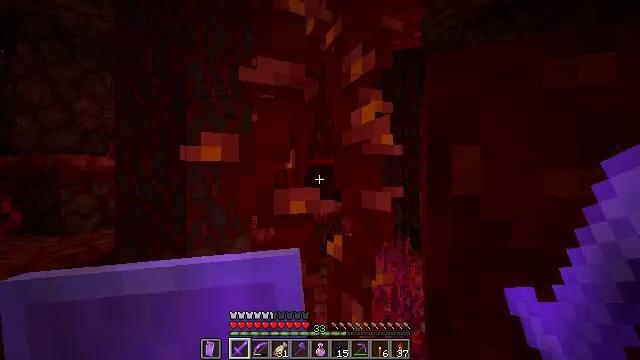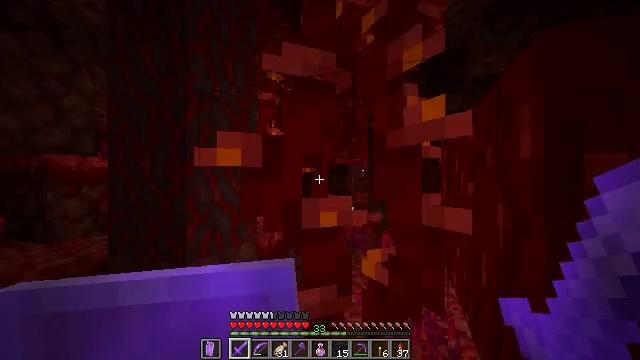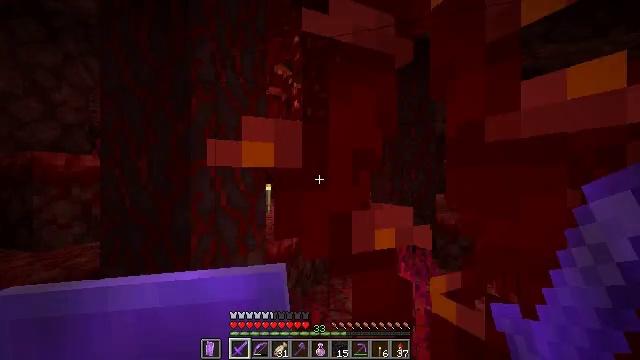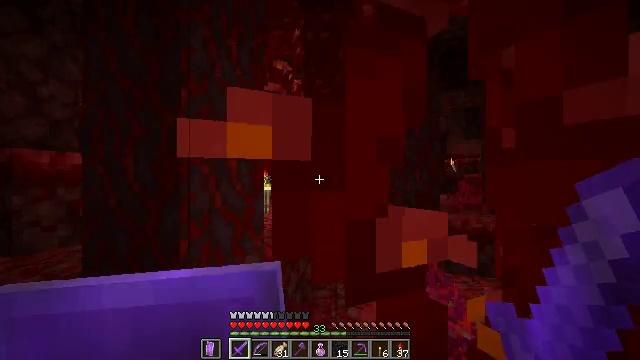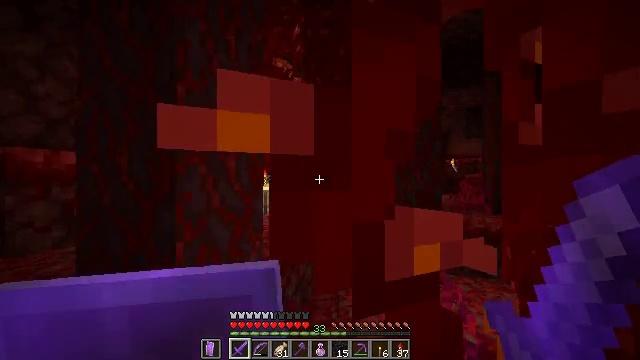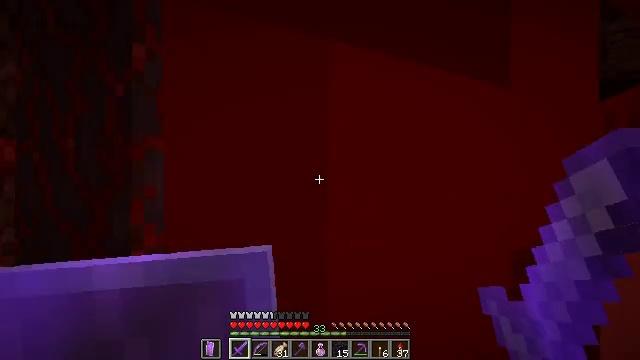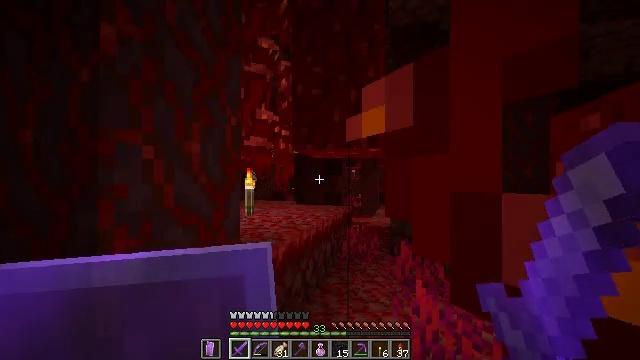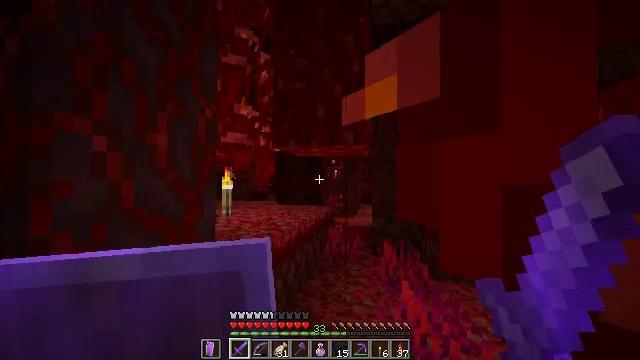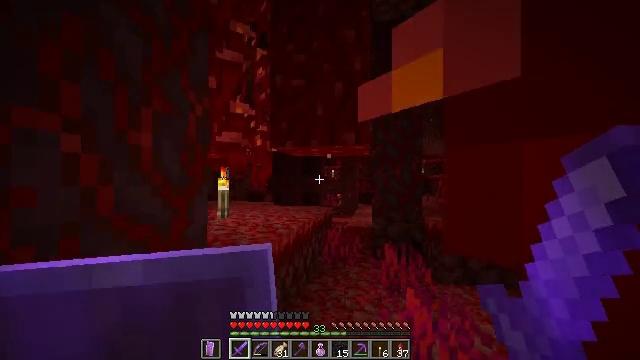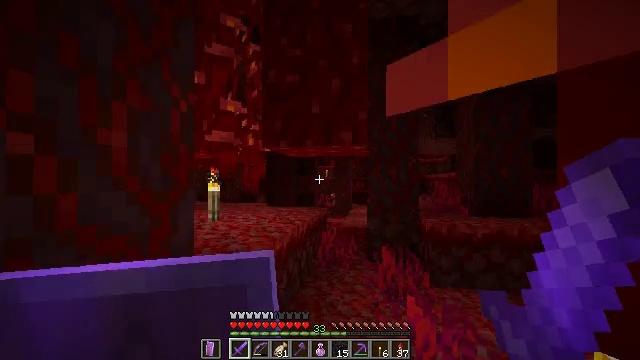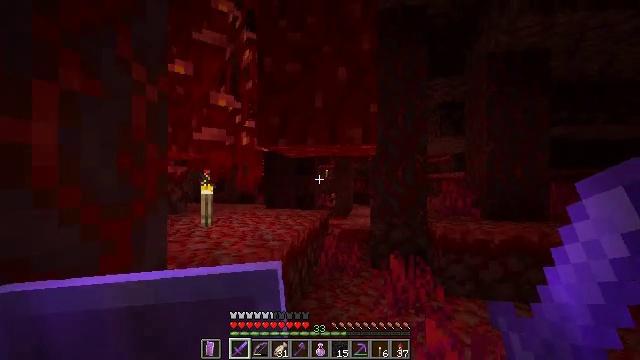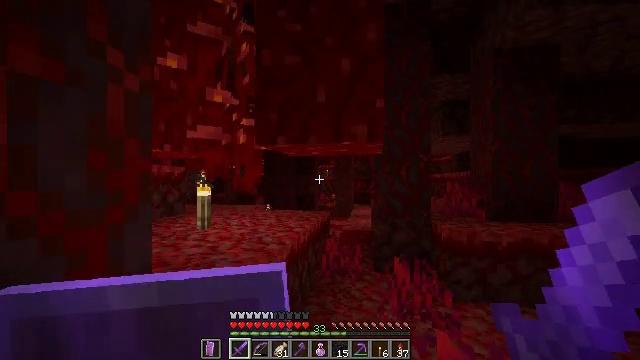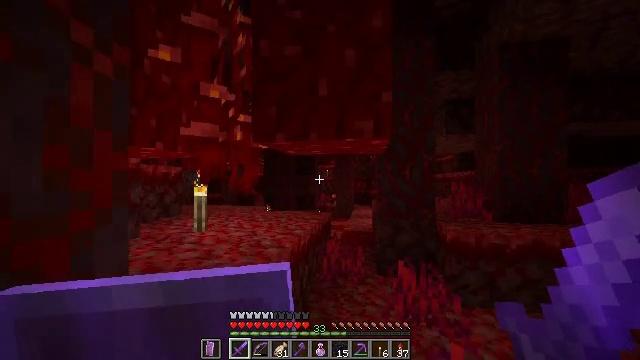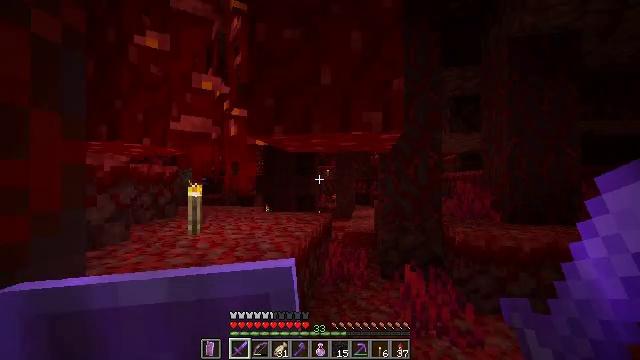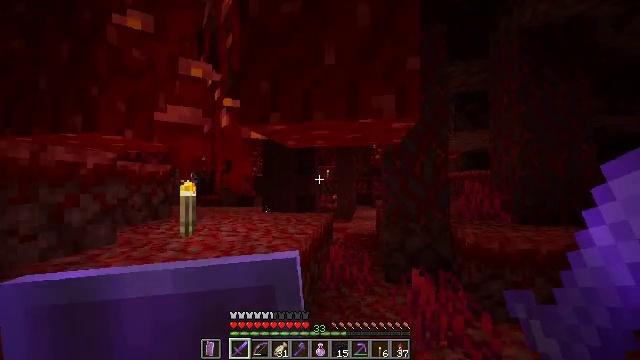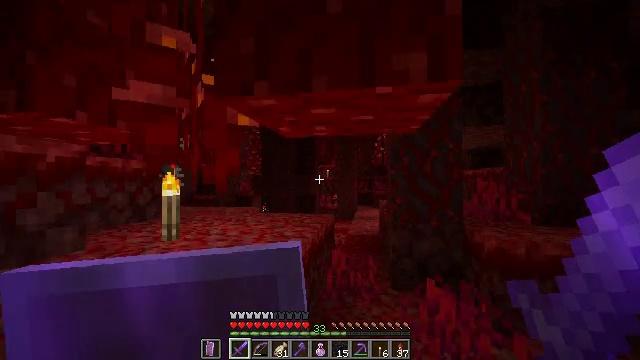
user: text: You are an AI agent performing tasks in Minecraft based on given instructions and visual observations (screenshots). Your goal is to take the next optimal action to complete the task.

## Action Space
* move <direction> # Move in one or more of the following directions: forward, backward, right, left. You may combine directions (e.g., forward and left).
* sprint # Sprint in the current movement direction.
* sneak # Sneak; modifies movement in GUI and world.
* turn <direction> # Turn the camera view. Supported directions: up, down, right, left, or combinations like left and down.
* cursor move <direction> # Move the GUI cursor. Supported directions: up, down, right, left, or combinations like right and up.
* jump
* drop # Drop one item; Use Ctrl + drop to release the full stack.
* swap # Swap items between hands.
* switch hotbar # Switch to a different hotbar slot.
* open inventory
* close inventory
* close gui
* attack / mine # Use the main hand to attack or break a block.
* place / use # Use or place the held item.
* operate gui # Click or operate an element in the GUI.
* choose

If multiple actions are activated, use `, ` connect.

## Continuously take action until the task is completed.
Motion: motion action
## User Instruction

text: Attack the ground to pick up warped fungus.
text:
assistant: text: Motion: move forward and move left, turn right
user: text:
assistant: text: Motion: move forward
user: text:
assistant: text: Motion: move forward
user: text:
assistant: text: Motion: move forward
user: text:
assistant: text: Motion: move forward
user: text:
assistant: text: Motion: move forward, turn right
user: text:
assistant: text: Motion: move forward, turn right
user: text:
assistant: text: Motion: move forward
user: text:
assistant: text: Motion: move forward, turn right
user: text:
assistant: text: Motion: move forward
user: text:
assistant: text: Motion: move forward
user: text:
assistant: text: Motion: move forward
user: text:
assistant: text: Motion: move forward
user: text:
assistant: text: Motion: move forward
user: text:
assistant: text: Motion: move forward
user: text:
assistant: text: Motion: move forward, turn right
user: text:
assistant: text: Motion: move forward
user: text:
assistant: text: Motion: move forward
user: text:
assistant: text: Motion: move forward
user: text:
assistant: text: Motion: move forward, turn right
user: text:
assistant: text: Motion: move forward
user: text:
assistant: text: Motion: move forward
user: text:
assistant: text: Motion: move forward
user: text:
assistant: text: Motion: move forward
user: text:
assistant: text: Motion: move forward
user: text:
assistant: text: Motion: move forward
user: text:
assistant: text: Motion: move forward
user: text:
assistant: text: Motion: move forward
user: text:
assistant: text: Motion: move forward
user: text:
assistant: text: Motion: move forward